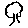
Label: tree